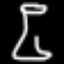
Label: hourglass